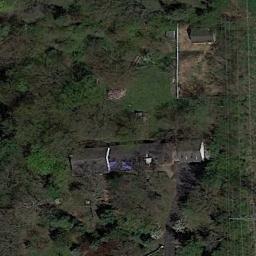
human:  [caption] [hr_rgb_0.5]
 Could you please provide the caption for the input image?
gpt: There are several houses of various sizes and many green trees in a sparse residential area .

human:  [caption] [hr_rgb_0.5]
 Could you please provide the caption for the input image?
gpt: The sparse residential is on the grass next to some trees .

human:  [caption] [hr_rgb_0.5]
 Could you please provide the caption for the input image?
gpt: Two paths lead to a small black house .

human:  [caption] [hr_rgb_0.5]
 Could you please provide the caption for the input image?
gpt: The sparse residential  is surrounded by trees .

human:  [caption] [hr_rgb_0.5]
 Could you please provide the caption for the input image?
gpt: A sparse residential area with several buildings and many trees .